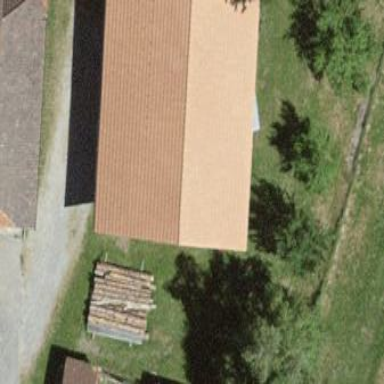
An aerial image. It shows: Barn.